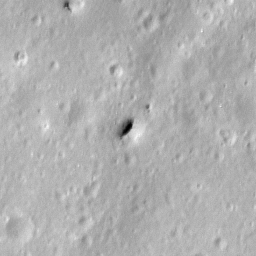
Pit: Stevinus 18
Host crater: Stevinus
Host type: impact_melt
Lunar coordinates: latitude -32.123, longitude 54.875